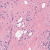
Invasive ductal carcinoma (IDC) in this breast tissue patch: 1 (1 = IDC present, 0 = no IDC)